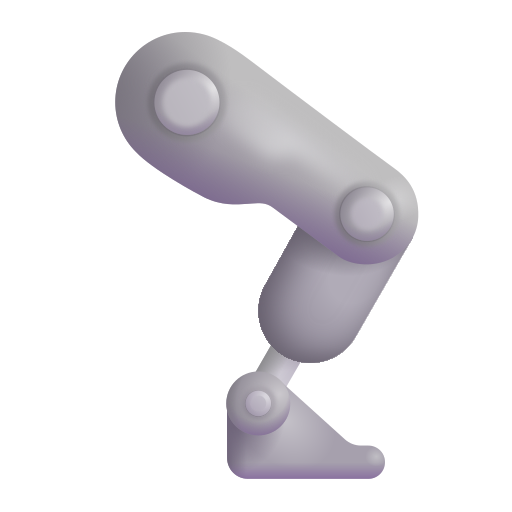
mechanical leg color